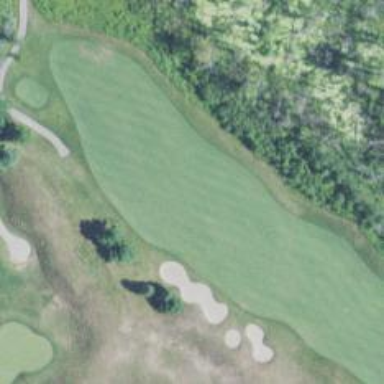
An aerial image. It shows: Golf hole.